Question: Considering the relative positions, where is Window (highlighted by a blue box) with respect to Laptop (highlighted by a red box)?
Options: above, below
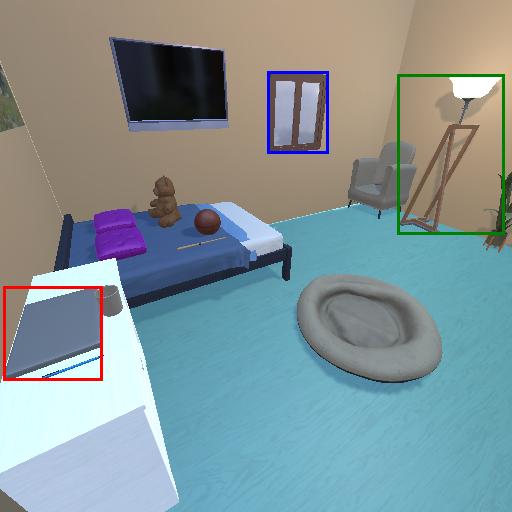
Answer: above